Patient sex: M
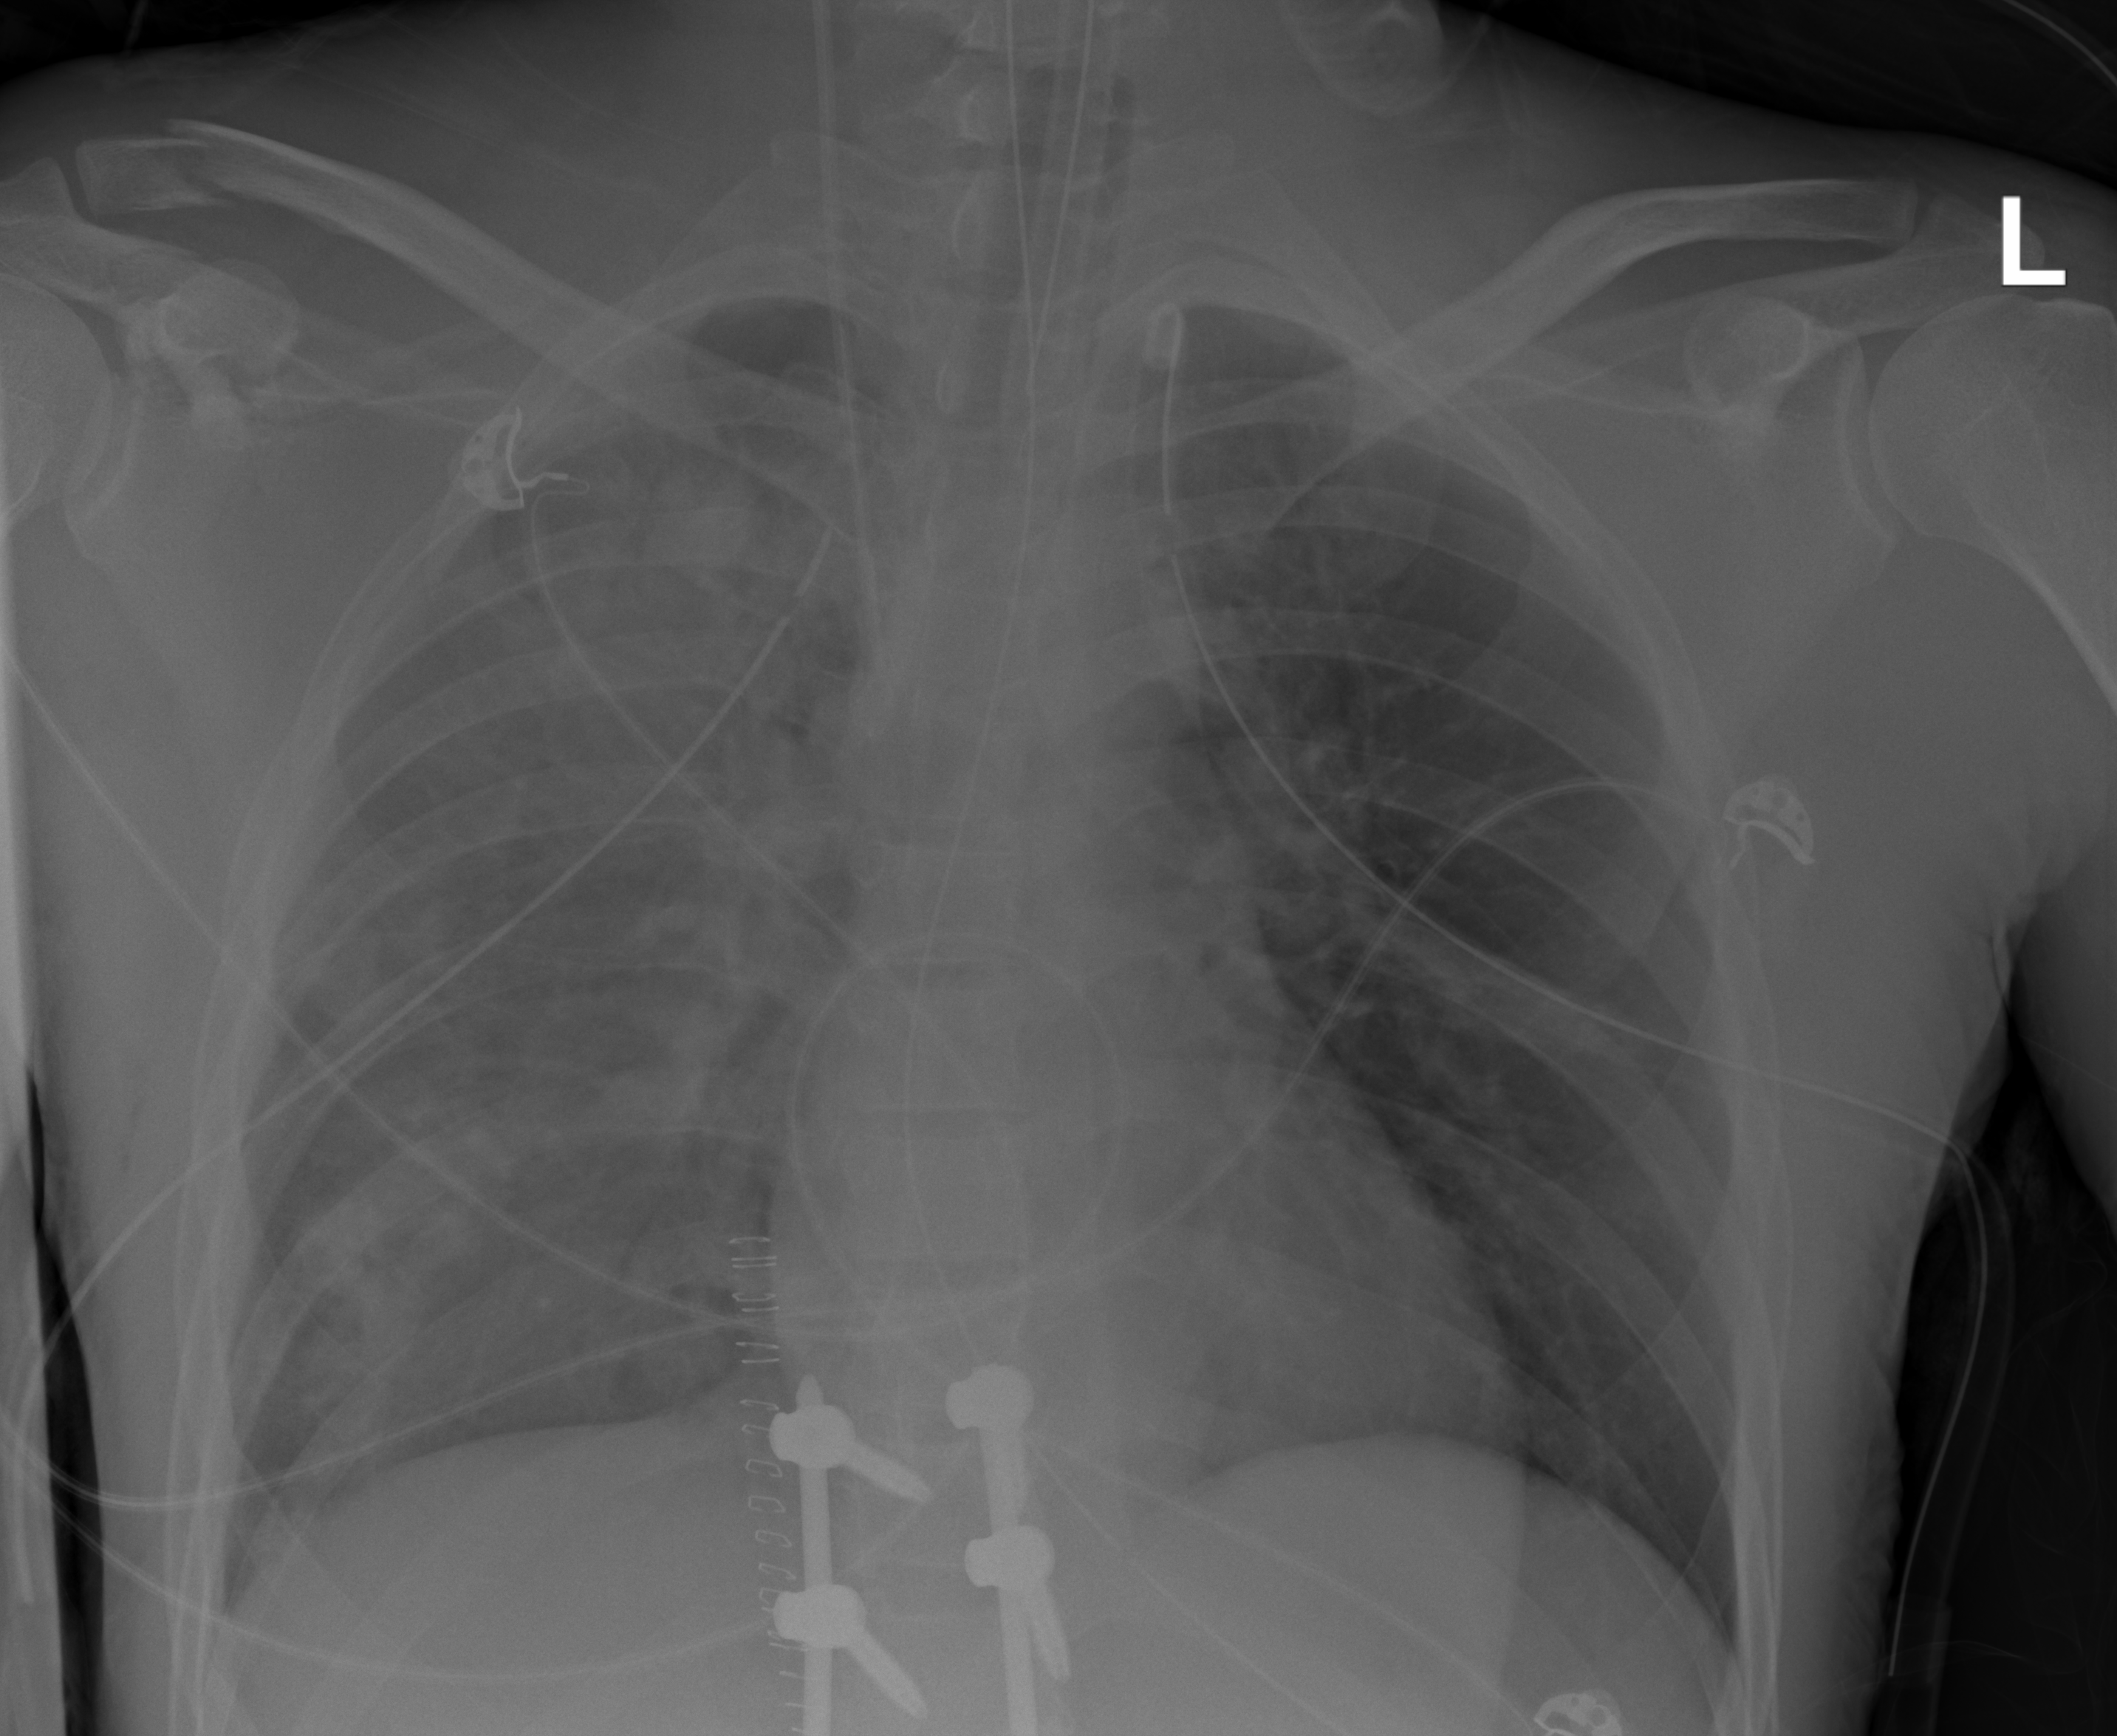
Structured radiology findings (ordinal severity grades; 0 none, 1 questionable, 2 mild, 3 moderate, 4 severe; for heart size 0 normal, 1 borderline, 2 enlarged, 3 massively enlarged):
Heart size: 0
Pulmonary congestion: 0
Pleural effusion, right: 0
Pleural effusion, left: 0
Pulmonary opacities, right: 3
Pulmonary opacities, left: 1
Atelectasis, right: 3
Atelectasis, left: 2